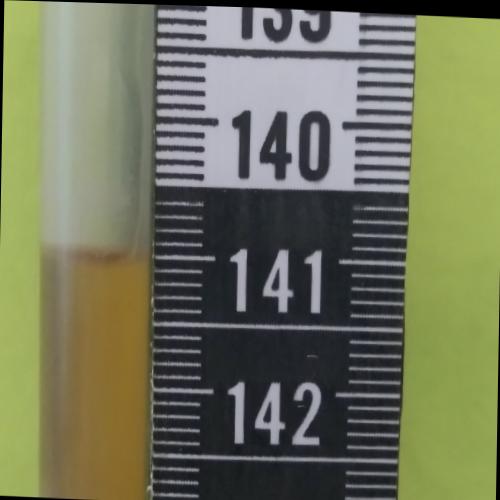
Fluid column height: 141.0 cm